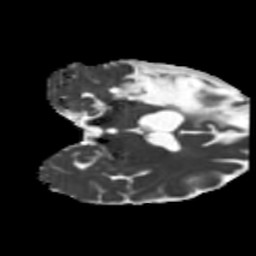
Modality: MD
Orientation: coronal
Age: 49
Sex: male
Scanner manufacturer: siemens
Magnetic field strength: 3 T
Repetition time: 5.25 s
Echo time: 0.08 s